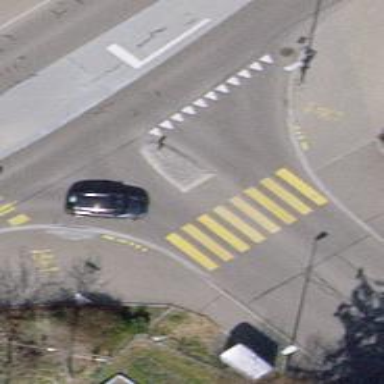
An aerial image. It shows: Uncontrolled zebra crossing on the road.